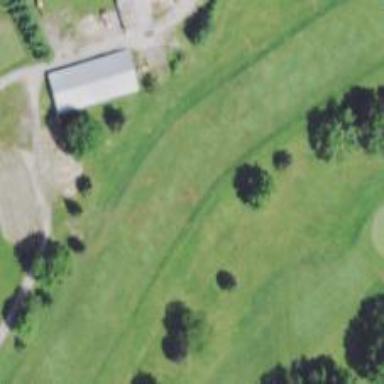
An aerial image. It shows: View of golf hole.